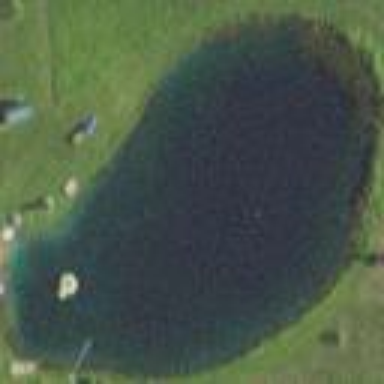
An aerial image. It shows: Serene pond surrounded by nature.